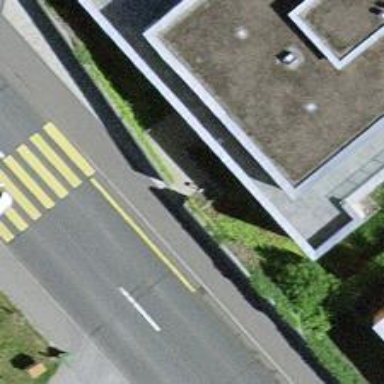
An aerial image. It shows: Wall barrier.